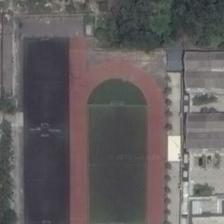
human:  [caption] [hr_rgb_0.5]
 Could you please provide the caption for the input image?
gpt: this is a long, narrow, and oval football field, with a swimming pool next to it .

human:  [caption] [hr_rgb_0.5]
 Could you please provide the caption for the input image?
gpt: a playground is semisurrounded by several buildings and many green trees .

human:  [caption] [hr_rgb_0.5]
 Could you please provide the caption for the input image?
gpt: some green trees and several buildings are near a playground .

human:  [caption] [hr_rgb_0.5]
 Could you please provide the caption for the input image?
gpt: a playground is next to some green trees and several buildings .

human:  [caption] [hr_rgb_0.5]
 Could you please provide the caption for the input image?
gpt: a playground is semisurrounded by several buildings and many green trees .